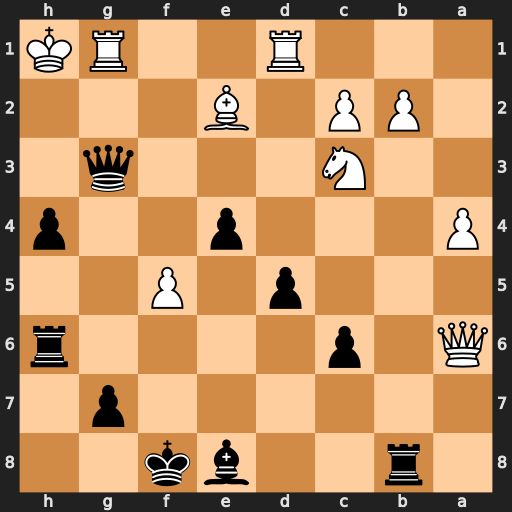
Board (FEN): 1r2bk2/6p1/Q1p4r/3p1P2/P3p2p/2N3q1/1PP1B3/3R2RK
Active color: b
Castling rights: -
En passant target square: -
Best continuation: Qh3#